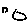
Label: square